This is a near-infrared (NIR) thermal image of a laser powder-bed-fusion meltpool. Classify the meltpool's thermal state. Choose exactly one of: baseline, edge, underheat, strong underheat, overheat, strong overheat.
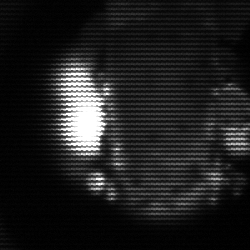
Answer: strong underheat